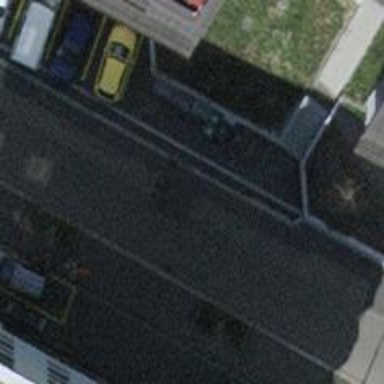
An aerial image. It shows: Bicycle parking area with stands.